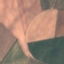
Label: AnnualCrop